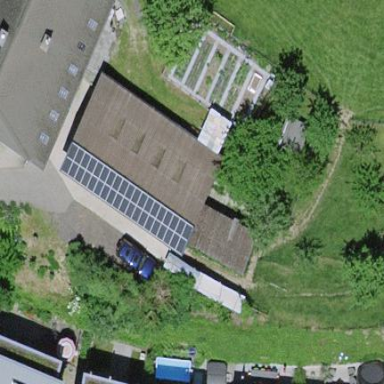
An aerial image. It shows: Shed.